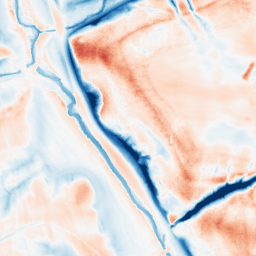
Category: classical
Decomposition family: gaussian_anisotropic
Decomposition parameters: sigma_x: 10
sigma_y: 10
Upsampling method: sinc_hamming
Upsampling parameters: scale: 4
kernel_size: 16
Upsampling scale: 4